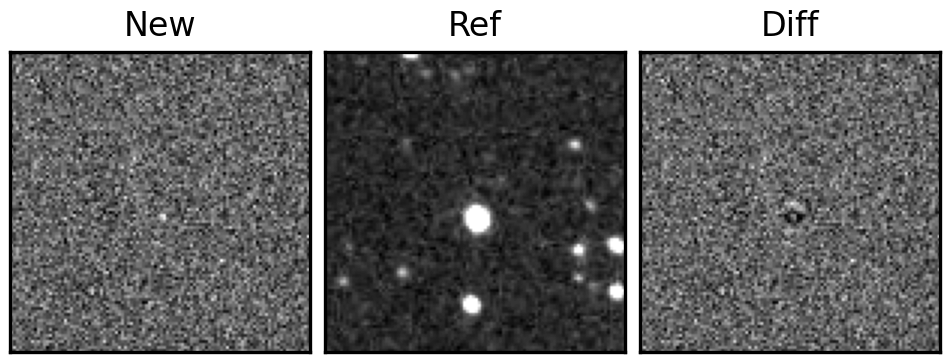
Label: bogus